Question: I'm working through the Code School Ember.js course and I have a Product model that is being loaded via the Fixture Adapter. My issue is that whenever I click on the 'products' link, linking to '/products' I get an error reading:
'''
Error while loading route: TypeError: Cannot call method 'findAll' of undefined
'''
My ProductsRoute looks like:
'''
App.ProductsRoute = Ember.Route.extend({
model: function() {
return this.store.findAll('product');
}
});
'''
And the route fails to render.
Before I started using Ember Data and the Fixture adapter I was just using a js array of objects and calling it in the model: property of my Route object, which worked fine.
Here's my jsbin, minus the Ember Data Library:
<URL>
And here's an image of my console error:

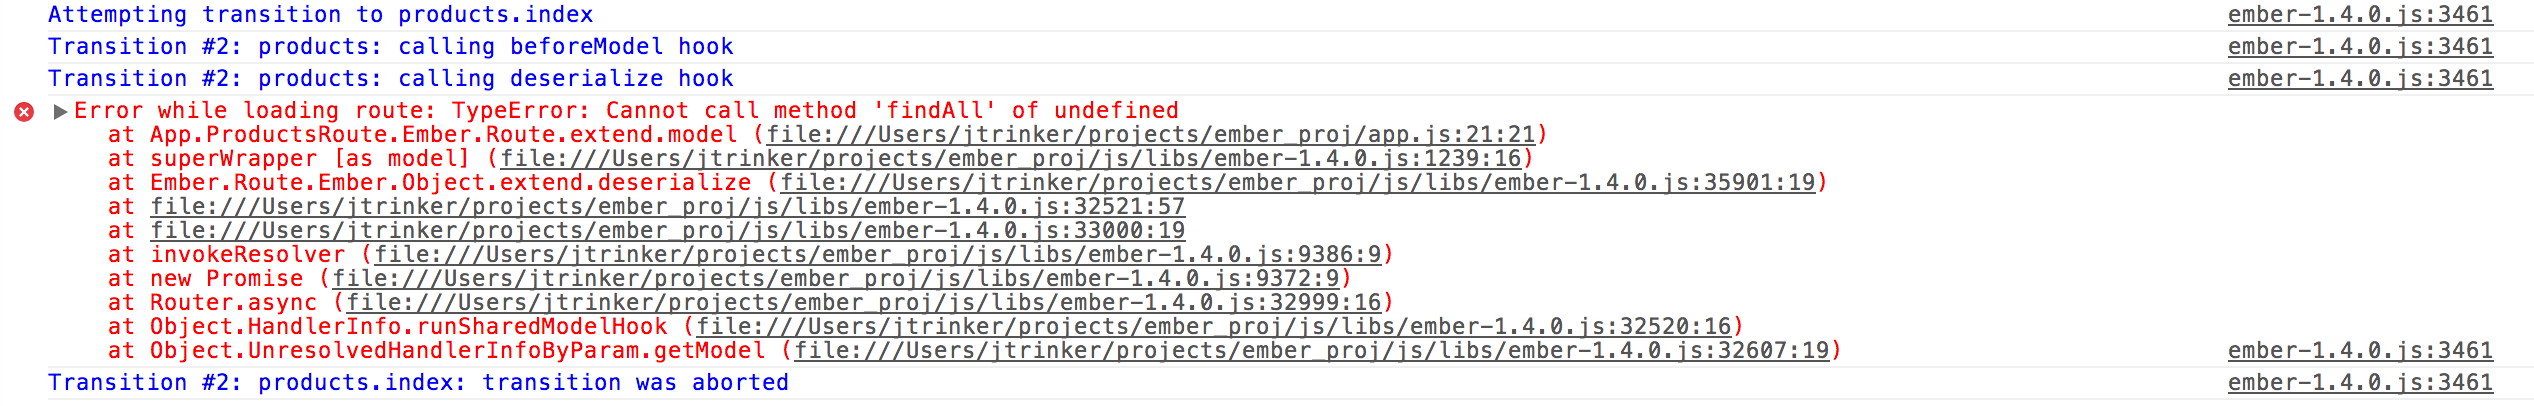
Answer: I assume you're trying to get all Product records? In this case just use 'find' with no parameters. See <URL> for details.
Your code should look like:
'''
App.ProductsRoute = Ember.Route.extend({
model: function() {
return this.store.find('product');
}
});
'''